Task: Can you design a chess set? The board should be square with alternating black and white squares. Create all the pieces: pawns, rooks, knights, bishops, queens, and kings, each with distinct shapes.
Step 4274:
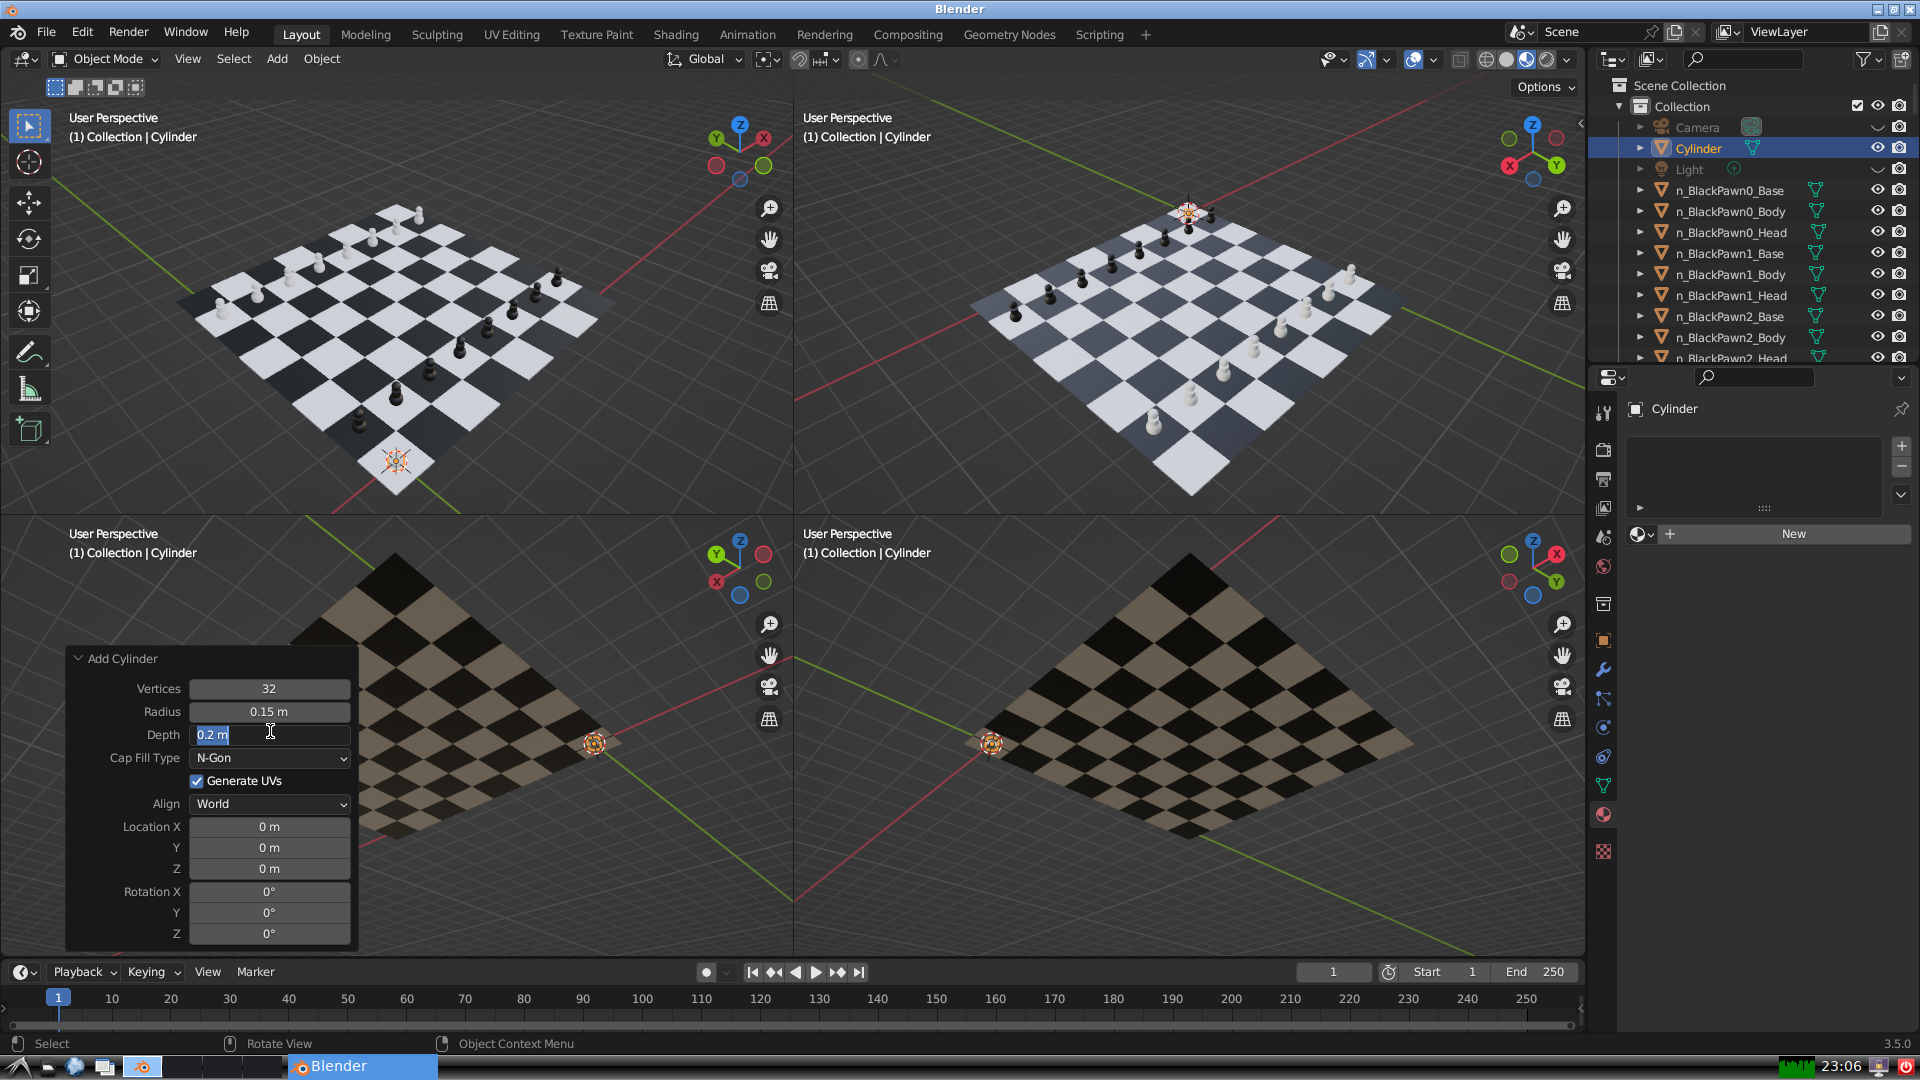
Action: input_text: 0.6